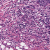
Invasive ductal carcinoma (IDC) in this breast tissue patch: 1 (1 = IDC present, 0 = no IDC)